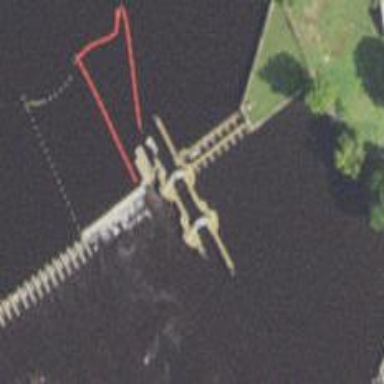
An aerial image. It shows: Lock gate on waterway.